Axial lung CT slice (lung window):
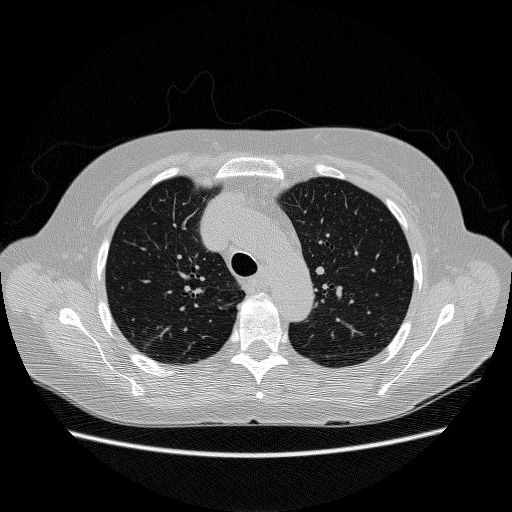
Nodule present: no